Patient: sex M, age 44
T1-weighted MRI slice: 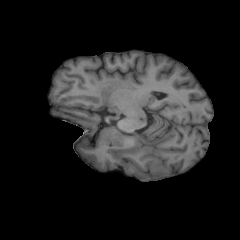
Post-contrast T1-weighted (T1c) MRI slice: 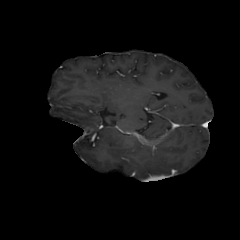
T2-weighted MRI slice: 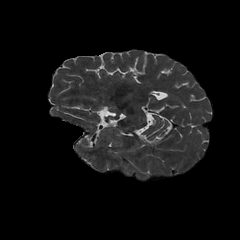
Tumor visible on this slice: no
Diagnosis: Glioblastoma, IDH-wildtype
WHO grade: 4